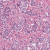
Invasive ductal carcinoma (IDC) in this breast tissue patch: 1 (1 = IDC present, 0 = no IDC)